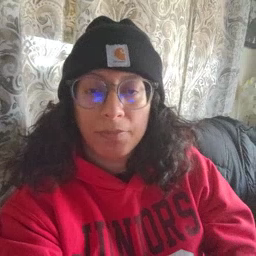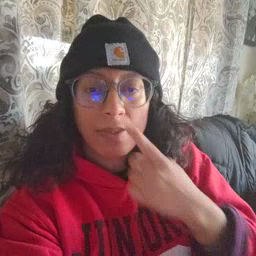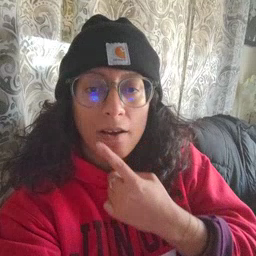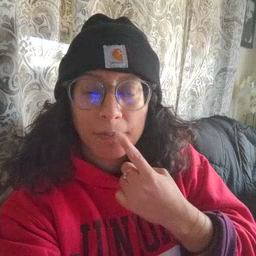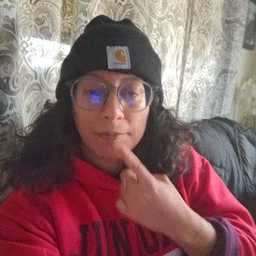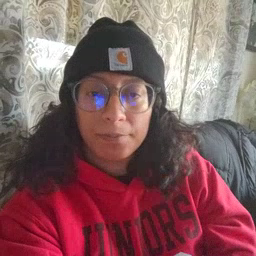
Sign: lips